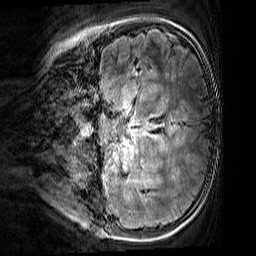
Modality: FLAIR
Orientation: coronal
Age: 9
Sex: male
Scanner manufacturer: siemens
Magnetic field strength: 3 T
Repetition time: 5 s
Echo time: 0.388 s